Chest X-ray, AP view. Patient: 4 years old, sex F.
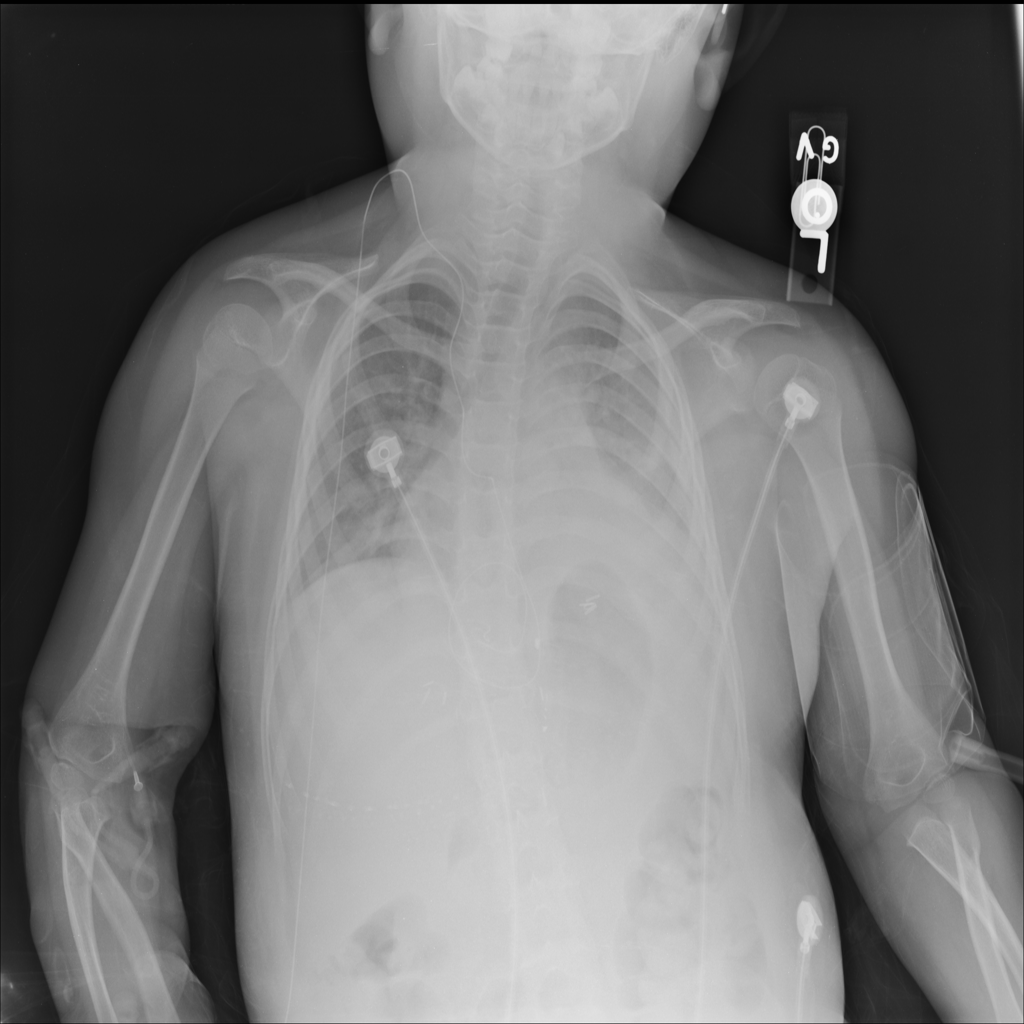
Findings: Infiltration